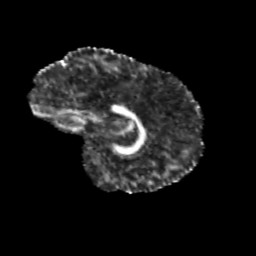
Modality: FA
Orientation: sagittal
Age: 9
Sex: male
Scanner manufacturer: siemens
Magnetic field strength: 3 T
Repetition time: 3.8 s
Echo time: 0.07 s